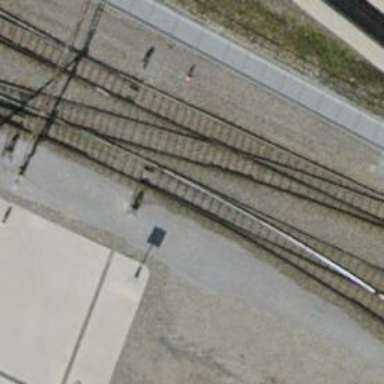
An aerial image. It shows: Yard with single rail track. The railway track is electrified with contact line for service purposes.